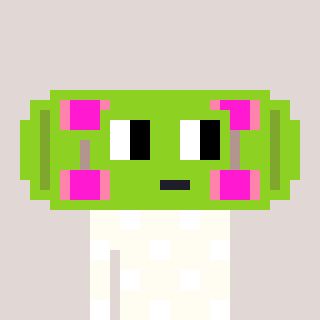
a pixel art character with square light green glasses, a skateboard-shaped head and a grayscale-colored body on a warm background